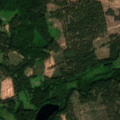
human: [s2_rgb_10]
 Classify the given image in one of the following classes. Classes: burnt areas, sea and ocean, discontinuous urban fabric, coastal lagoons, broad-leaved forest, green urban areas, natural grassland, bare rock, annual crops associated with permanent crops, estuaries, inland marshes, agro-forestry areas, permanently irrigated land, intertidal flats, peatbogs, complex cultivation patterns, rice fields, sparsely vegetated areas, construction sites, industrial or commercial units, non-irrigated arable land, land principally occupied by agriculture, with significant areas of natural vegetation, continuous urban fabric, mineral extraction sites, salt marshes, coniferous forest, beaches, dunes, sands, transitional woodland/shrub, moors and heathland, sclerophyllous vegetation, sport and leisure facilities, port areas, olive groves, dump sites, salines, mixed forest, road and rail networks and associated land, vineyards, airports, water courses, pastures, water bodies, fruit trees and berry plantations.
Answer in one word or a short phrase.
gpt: pastures, coniferous forest, mixed forest, transitional woodland/shrub